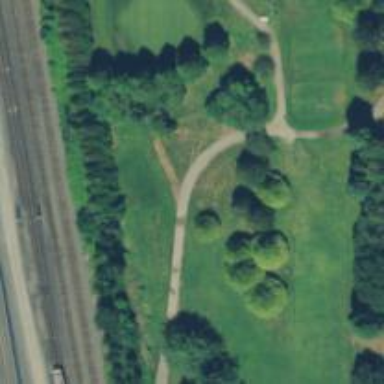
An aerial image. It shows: Path for both road and golf.